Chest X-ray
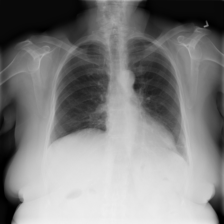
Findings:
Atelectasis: positive
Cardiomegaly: negative
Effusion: negative
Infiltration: positive
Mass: negative
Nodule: negative
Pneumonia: negative
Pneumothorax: negative
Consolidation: negative
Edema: negative
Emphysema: negative
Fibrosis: negative
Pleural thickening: negative
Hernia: negative